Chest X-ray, AP view. Patient: 46 years old, sex M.
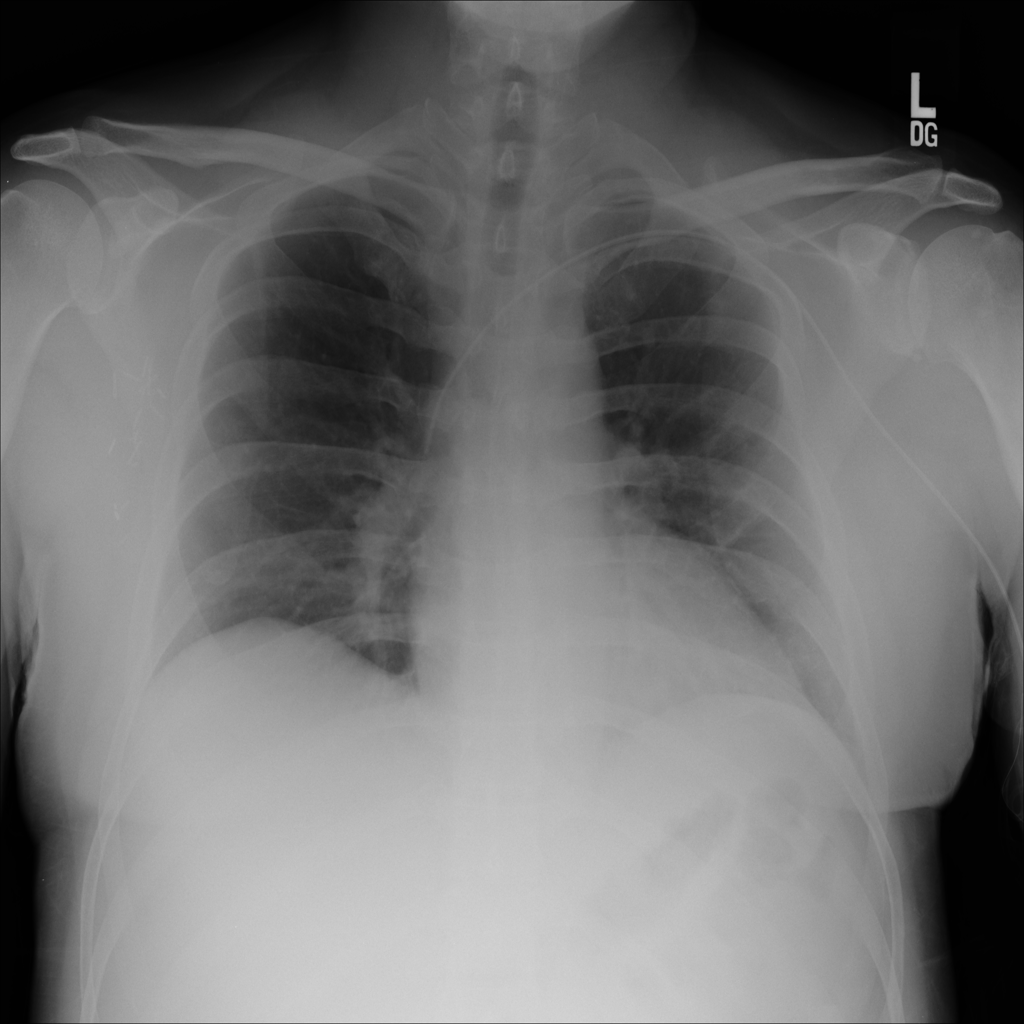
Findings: No Finding